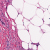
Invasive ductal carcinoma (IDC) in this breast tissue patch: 0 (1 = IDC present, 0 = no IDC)